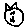
Label: cat